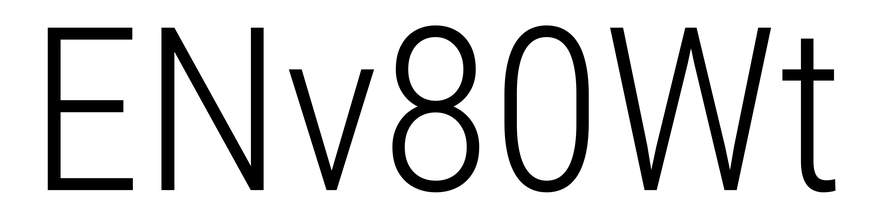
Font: Roboto_Condensed_Light